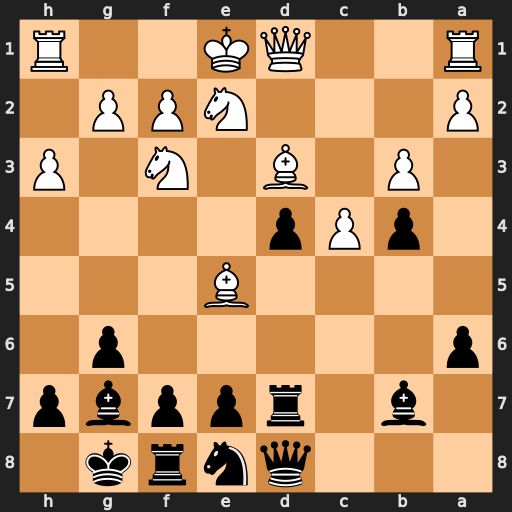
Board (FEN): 3qnrk1/1b1rppbp/p5p1/4B3/1pPp4/1P1B1N1P/P3NPP1/R2QK2R
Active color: b
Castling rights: KQ
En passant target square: -
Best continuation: Bxf3 Bxg7 Bxe2